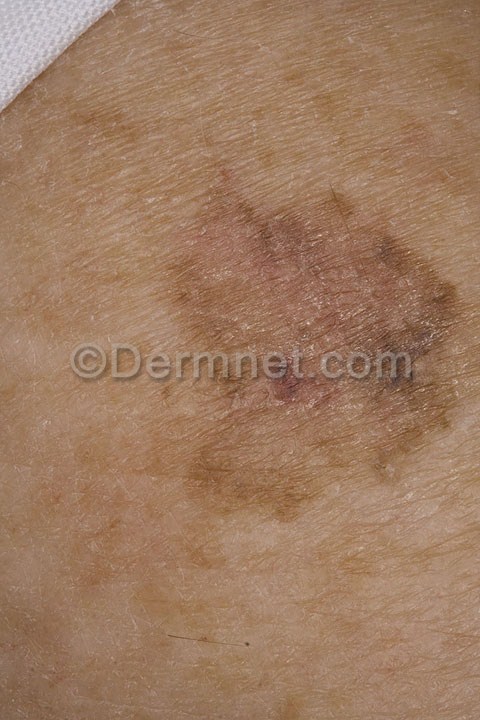
Disease: Melanoma Skin Cancer Nevi and Moles